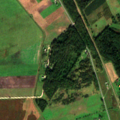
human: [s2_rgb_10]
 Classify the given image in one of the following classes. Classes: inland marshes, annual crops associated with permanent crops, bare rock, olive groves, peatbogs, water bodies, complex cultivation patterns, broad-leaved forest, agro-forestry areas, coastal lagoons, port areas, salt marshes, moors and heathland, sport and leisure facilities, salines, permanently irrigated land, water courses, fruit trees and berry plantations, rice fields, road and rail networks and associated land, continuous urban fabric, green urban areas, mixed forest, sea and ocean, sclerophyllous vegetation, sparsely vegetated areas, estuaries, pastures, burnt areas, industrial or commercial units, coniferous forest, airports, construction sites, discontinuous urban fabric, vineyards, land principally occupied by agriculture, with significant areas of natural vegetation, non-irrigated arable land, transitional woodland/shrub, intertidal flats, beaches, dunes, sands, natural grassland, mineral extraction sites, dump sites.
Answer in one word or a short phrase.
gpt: non-irrigated arable land, complex cultivation patterns, coniferous forest, mixed forest